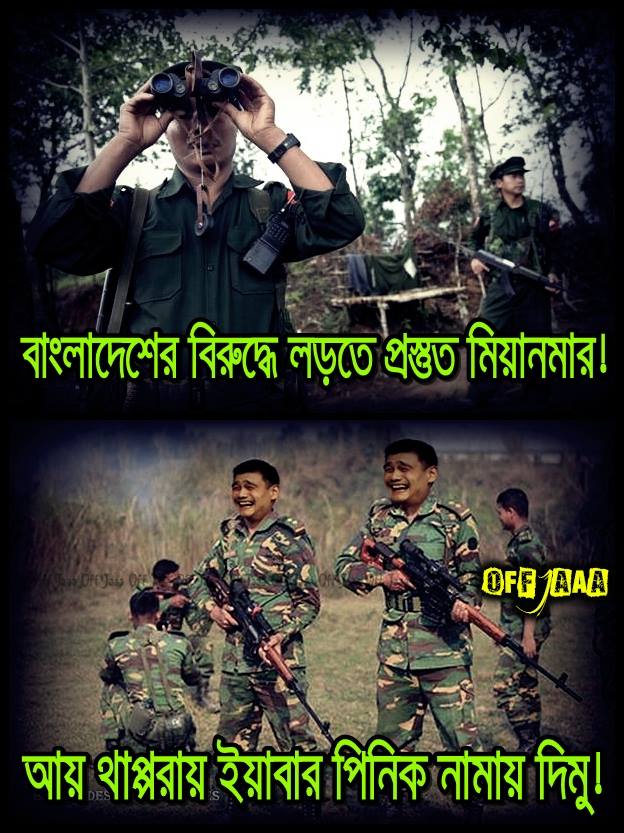
Caption: বাংলাদেশের বিরুদ্ধে লড়তে প্রস্তুত মিয়ানমার!  আয় থাপ্পরায় ইয়াবার পিনিক নামায় দিমু!
Label: non-hate